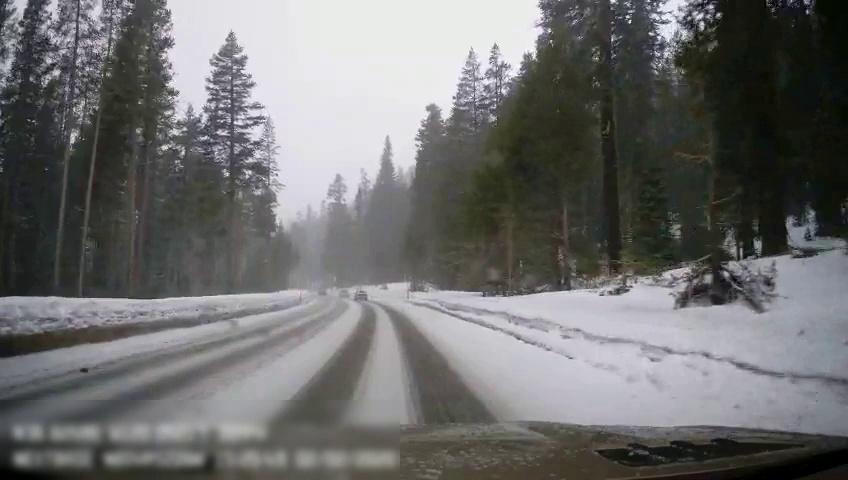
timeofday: Day
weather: Snowy
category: Drivable Space